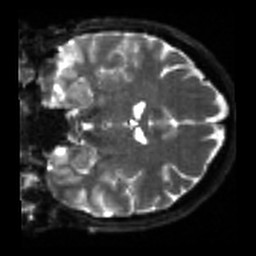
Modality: sbref
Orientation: coronal
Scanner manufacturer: siemens
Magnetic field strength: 3 T
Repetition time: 4 s
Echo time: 0.0594 s